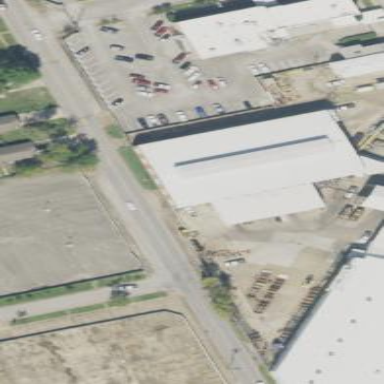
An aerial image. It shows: Industrial building.